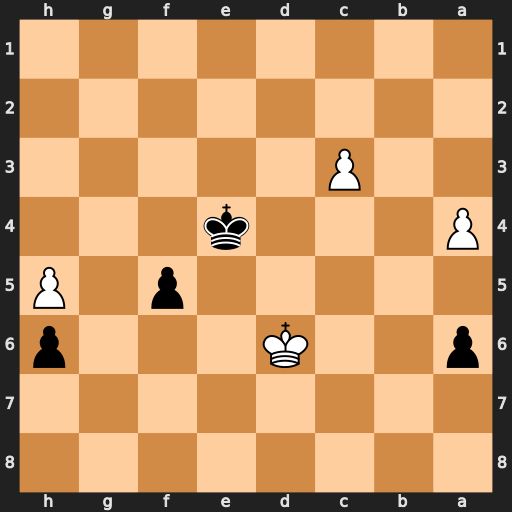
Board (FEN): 8/8/p2K3p/5p1P/P3k3/2P5/8/8
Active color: b
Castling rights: -
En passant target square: -
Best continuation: f4 c4 f3 c5 f2 c6 f1=Q